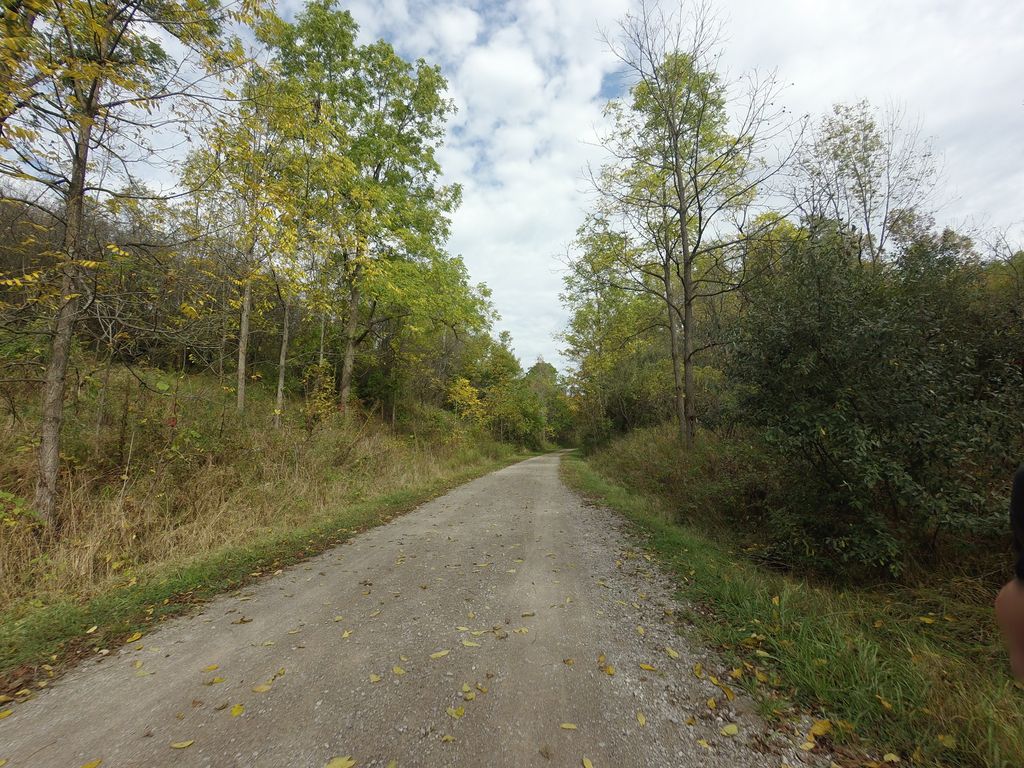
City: hamilton